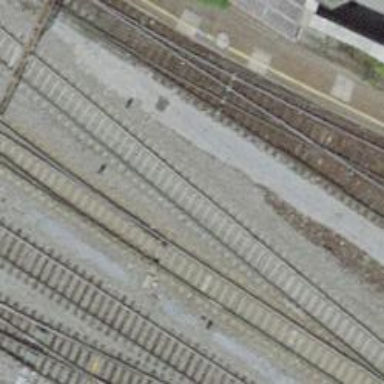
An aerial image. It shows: Abandoned railway yard with one track. The area is electrified with contact line.